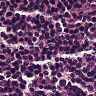
Metastatic tissue present: no